The plot is a Hilbert-envelope spectrum of a rotating bearing's acceleration signal, annotated with the bearing's characteristic defect frequencies. Classify the bearing condition as one of: normal, inner_race, outer_race, ball.
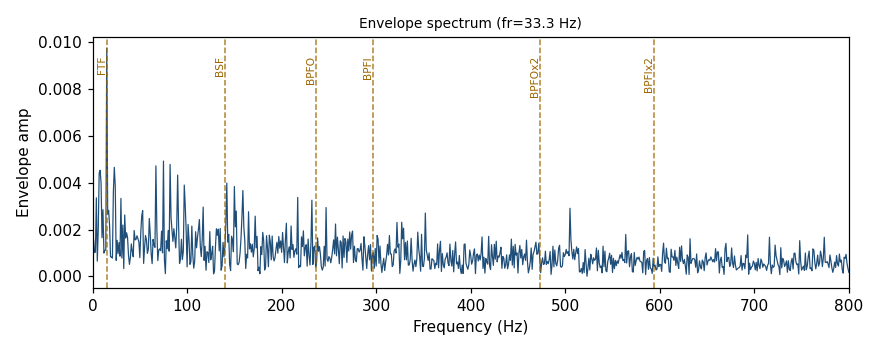
Answer: normal